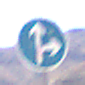
Verkehrszeichen: VorgeschriebeneFahrtrichtungGeradeausOderRechts
Umgebung: Outdoor, Nature
Tageszeit: Midday
Wetter: Clear
Licht: Natural
Jahreszeit: NotSpecified
Kontrast: HighContrast